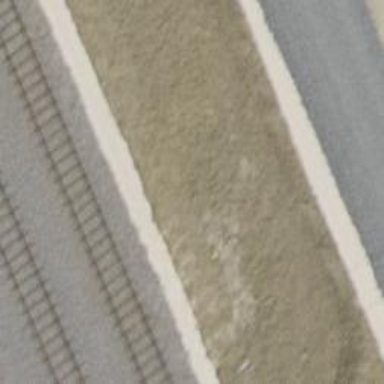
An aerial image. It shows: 1-track yard used for service.